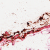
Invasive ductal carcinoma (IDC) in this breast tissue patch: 0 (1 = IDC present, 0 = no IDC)